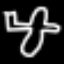
Label: airplane